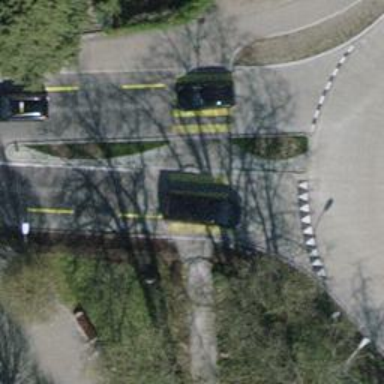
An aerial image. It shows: Secondary road with asphalt surface and dedicated cycle lane.